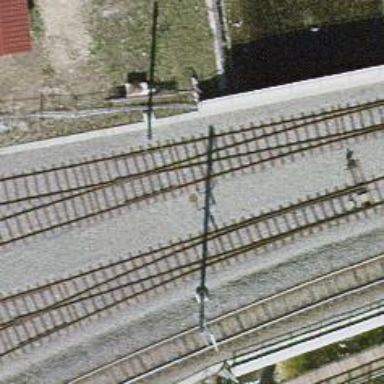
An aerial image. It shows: Single-track electrified railway bridge leading to yard service area with contact line for power supply.